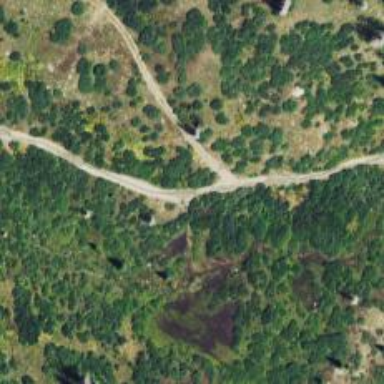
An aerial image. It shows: Route with grade3 terrain track. It is STANDARD/TERRA TRAIL according to USFS.